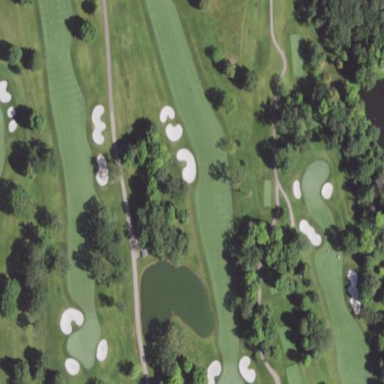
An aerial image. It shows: Golf fairway surrounded by grass.